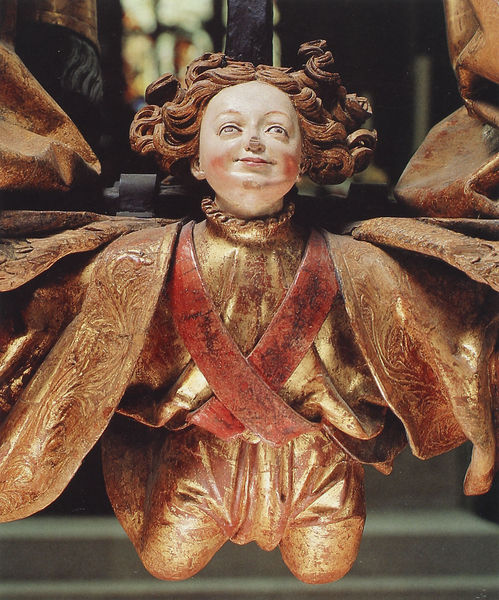
Titel: Englischer Gruß
Künstler: Veit Stoß
Standort: Nürnberg, St. Lorenz (EU - D - B)
Schlagwörter: holz, mund, nase, rot, muster, augen, gesicht, kragen, kirche, figur, gold, haare, mantel, locken, fliegen, engel, beine, lächeln, wangen, detail, floral, verzierung, knie, lachen, kreuz, mantl, flug, stehkragen, schnitzerei, ärmle, selig, rüschenkragen, wonne, glücklich, lüster